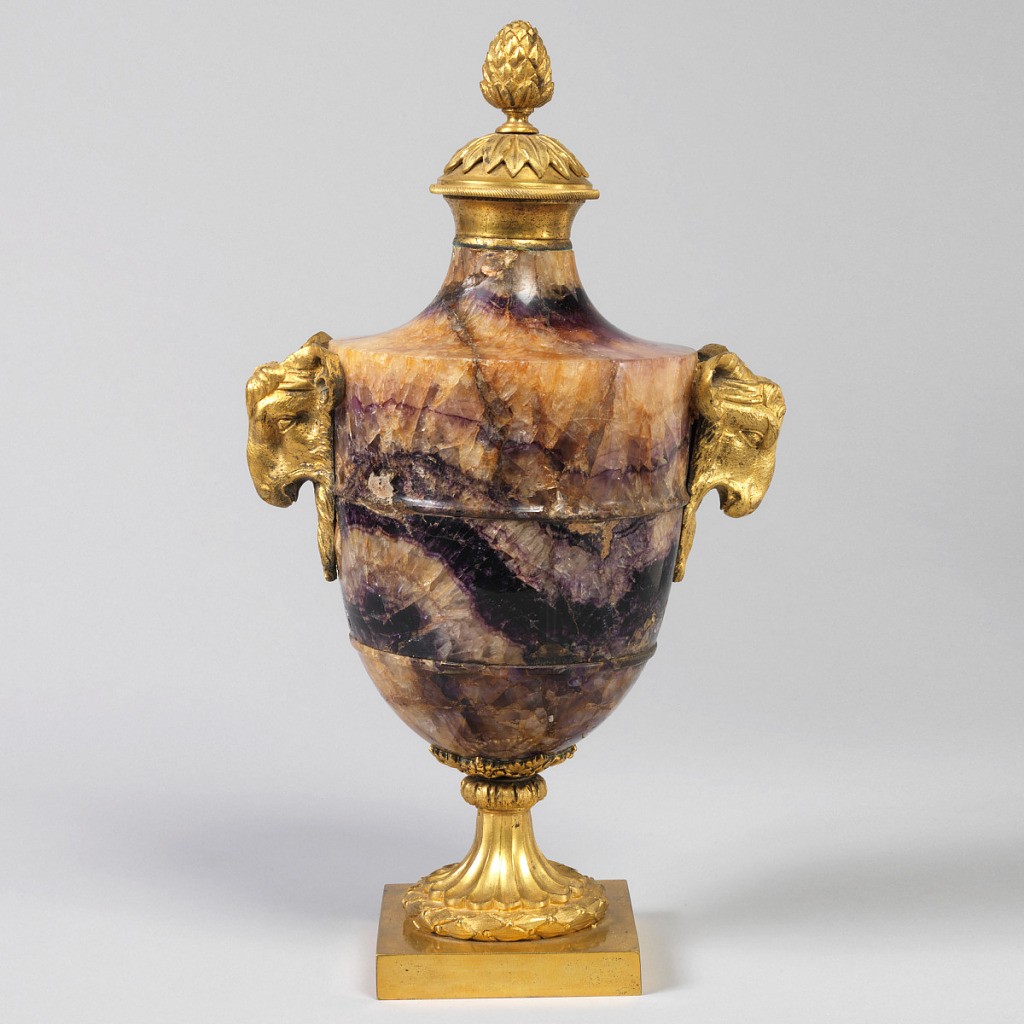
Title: Urn
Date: ca. 1815
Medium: Amethyst spar, gilt bronze
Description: Amphora-shaped body of solid spar supported on fluted pedestal on square base. Pedestal, top and mountings of gilt gold bronze. Top is an artichoke rising from a circular cluster of leaves. Two ram's heads at shoulder, on either side.